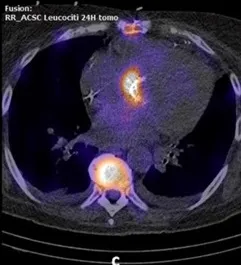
Tc-99m HMPAO WBC SPECT images of a
C. Cellulans
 aortic prosthetic valve endocarditis. Tc-99m HMPAO WBC SPECT: technetium-99 labelled hexamethylpropylene amine oxime white blood cell single photon emission computed tomography. Transaxial. Scintigraphic tomography/computed tomography images obtained 24 h after administration of the radiolabelled leukocytes.
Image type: radiology (pet)